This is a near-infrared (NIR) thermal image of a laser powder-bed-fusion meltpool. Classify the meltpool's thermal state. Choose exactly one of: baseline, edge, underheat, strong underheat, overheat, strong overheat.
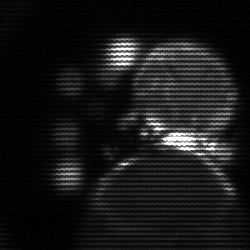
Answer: edge